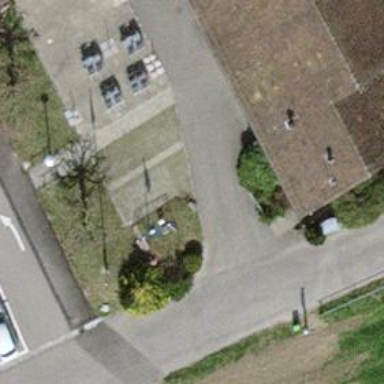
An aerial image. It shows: Swing gate barrier.